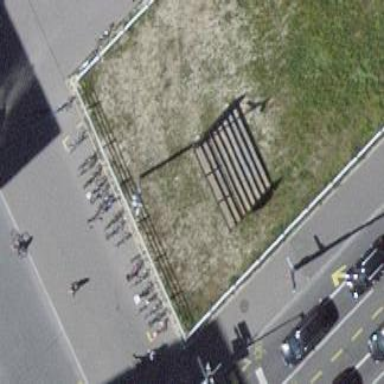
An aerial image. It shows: Grandstand building.